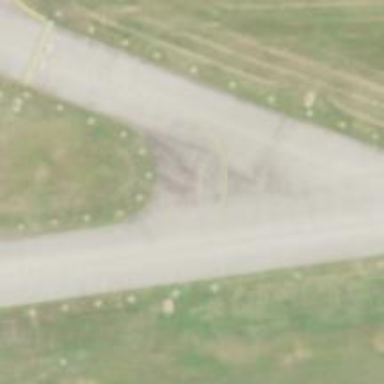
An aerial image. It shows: Image of taxiway at airport.